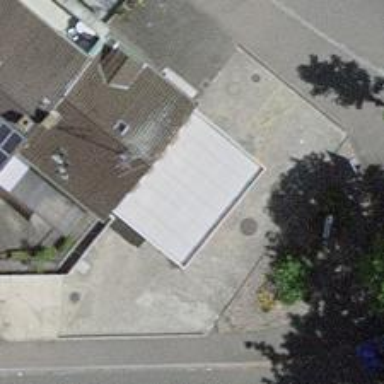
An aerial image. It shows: Fuel station.